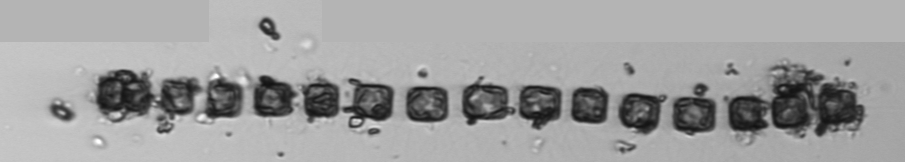
Label: Thalassiosira_TAG_external_detritus